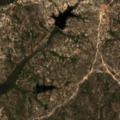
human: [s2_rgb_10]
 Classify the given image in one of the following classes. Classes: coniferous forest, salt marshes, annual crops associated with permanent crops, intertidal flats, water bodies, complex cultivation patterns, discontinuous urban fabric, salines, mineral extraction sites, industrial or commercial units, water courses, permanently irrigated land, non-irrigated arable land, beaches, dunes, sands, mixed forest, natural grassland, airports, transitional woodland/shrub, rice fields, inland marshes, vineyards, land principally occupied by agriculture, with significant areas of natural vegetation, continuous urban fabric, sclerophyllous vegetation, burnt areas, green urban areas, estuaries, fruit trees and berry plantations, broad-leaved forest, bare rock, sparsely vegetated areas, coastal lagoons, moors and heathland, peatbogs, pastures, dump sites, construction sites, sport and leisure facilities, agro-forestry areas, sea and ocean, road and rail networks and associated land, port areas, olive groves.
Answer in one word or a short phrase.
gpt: mixed forest, transitional woodland/shrub